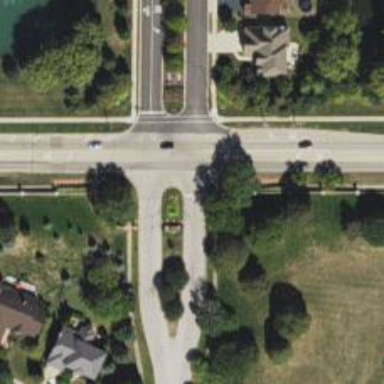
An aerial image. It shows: Stop road.